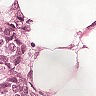
Metastatic tissue present: yes